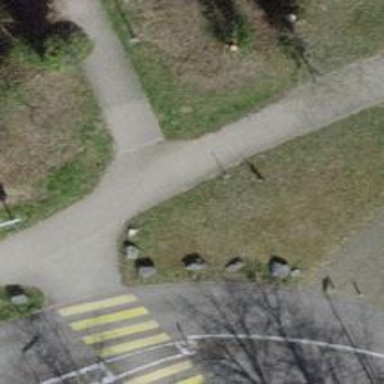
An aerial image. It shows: Paved footway on bridge.